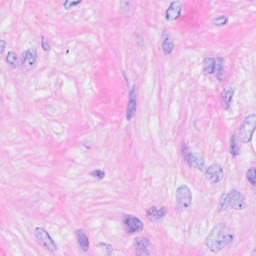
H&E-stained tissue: Breast